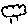
Label: cloud